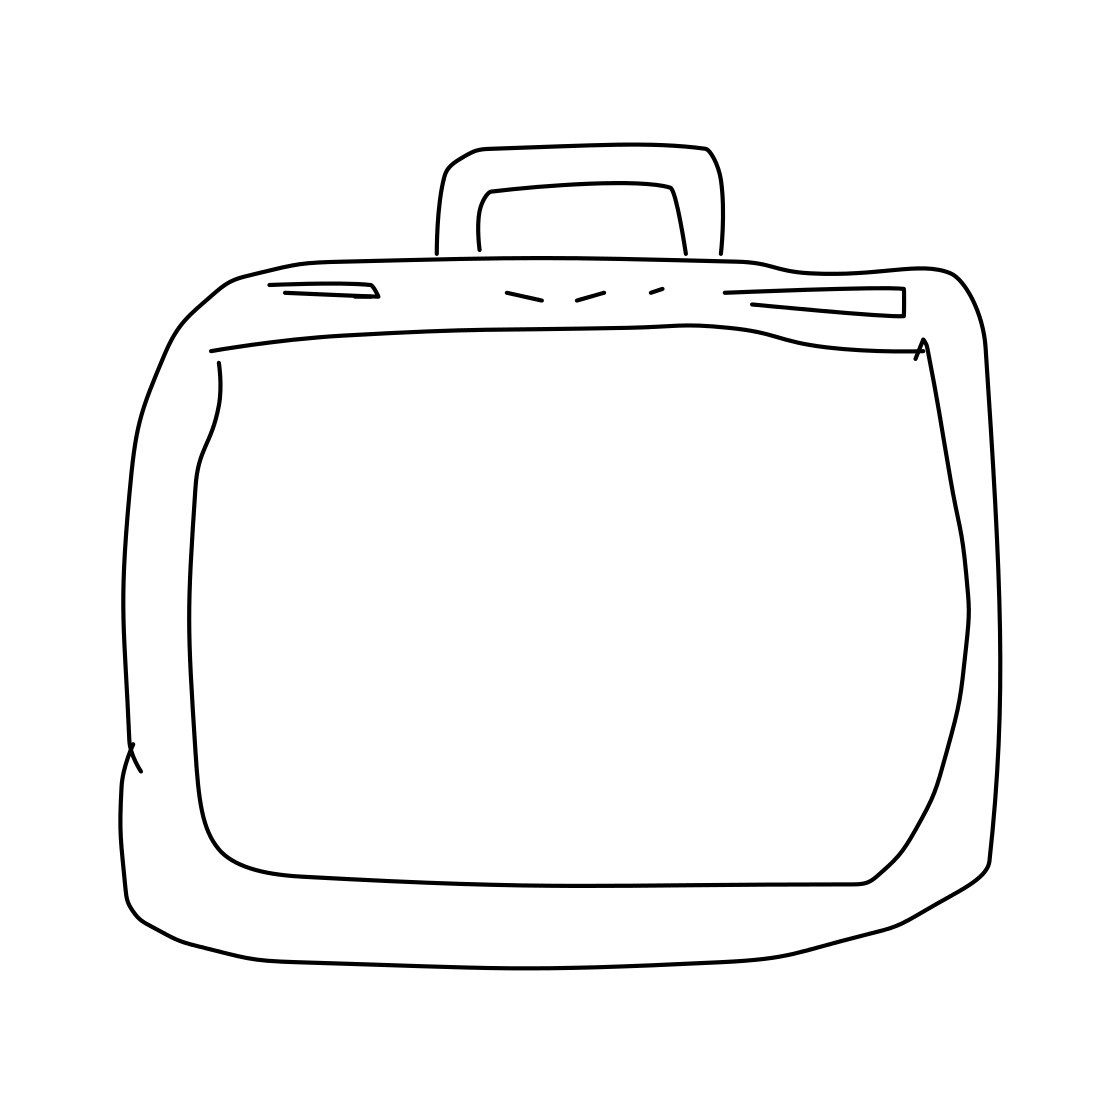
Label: suitcase